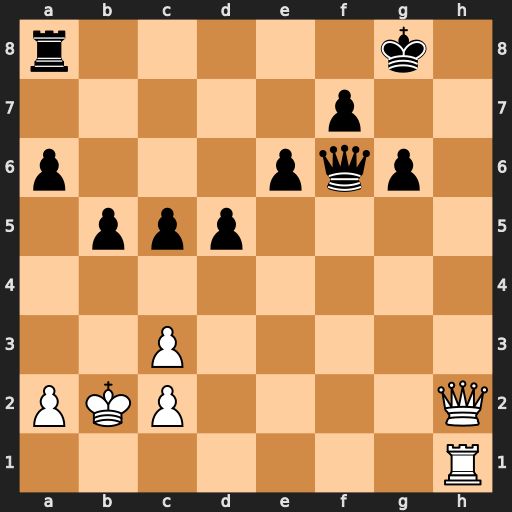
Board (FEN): r5k1/5p2/p3pqp1/1ppp4/8/2P5/PKP4Q/7R
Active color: w
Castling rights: -
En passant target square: -
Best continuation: Qh7+ Kf8 Qh8+ Qxh8 Rxh8+ Kg7 Rxa8